【题型】选择题　【知识点】向量　【难度】easy
{【例11】} 在$\triangle ABC$中，点$D$在边$AB$上，$BD=2DA$。记$\overrightarrow{CA}=\vec{m}$，$\overrightarrow{CD}=\vec{n}$，则$\overrightarrow{CB}=$( \quad )\\[6pt]
\noindent
A. $3\vec{m}-2\vec{n}$ \hspace{2em}
B. $-2\vec{m}+3\vec{n}$ \hspace{2em}
C. $3\vec{m}+2\vec{n}$ \hspace{2em}
D. $2\vec{m}+3\vec{n}$
【解答】
\noindent
{【解析】} 如图.\\[6pt]

\noindent
$\overrightarrow{CD} = \overrightarrow{CA} + \overrightarrow{AD} = \overrightarrow{CA} + \frac{1}{2}\overrightarrow{DB} = \overrightarrow{CA} + \frac{1}{2}(\overrightarrow{CB} - \overrightarrow{CD}) = \overrightarrow{CA} + \frac{1}{2}\overrightarrow{CB} - \frac{1}{2}\overrightarrow{CD}$,\\[6pt]
\noindent
$\therefore \frac{1}{2}\overrightarrow{CB} = \frac{3}{2}\overrightarrow{CD} - \overrightarrow{CA}$, 即$\overrightarrow{CB} = 3\overrightarrow{CD} - 2\overrightarrow{CA} = 3\vec{n} - 2\vec{m}$.\\[6pt]
\noindent
故选: B.
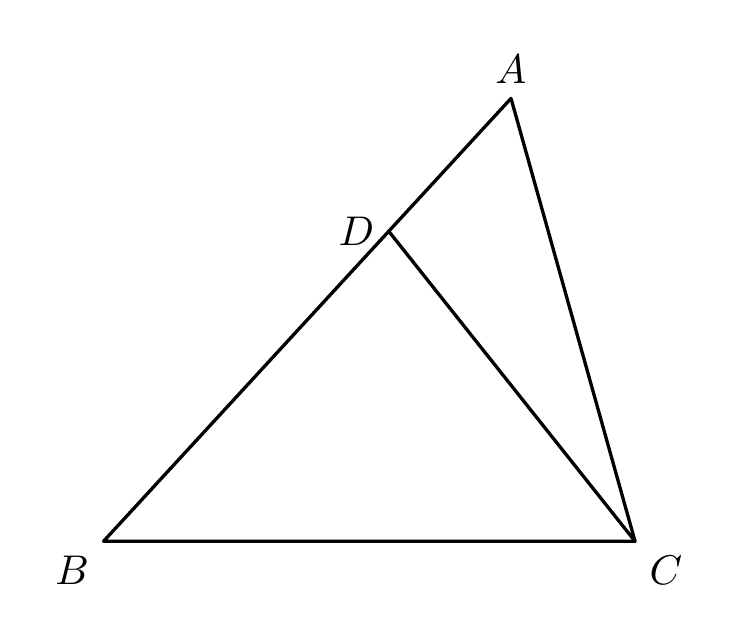